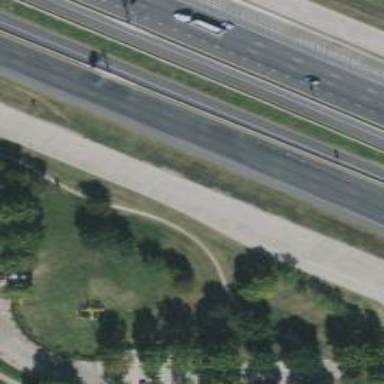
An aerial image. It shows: Motorway junction.